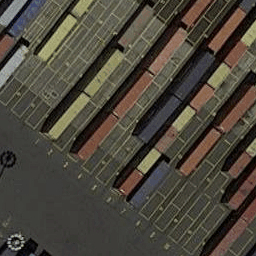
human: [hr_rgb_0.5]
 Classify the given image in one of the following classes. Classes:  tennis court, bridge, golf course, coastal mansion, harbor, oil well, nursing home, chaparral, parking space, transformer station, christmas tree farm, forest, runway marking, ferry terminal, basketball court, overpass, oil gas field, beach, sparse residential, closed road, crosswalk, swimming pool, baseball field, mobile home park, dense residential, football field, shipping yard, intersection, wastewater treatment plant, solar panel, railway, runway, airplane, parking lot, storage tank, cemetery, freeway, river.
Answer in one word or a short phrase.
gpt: shipping yard